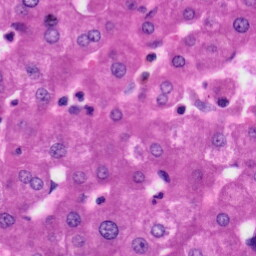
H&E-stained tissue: Liver